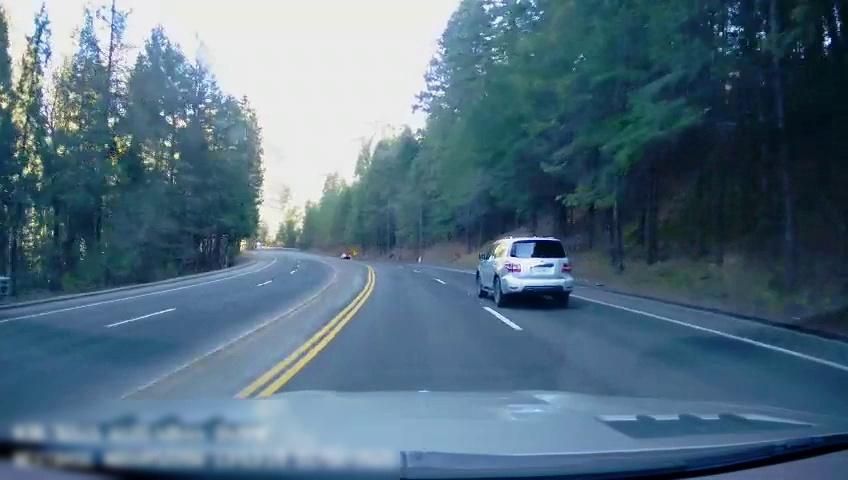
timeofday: Day
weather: Sunny
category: Drivable Space
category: Vehicles | Car
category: Vehicles | SUV
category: Lanes | Current Lane
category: Lanes | Alternate Lane
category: Lanes | Current Lane
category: Lanes | Alternate Lane
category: Lanes | Opposite Lane
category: Lanes | Opposite Lane
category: Lanes | Opposite Lane
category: Lanes | Opposite Lane